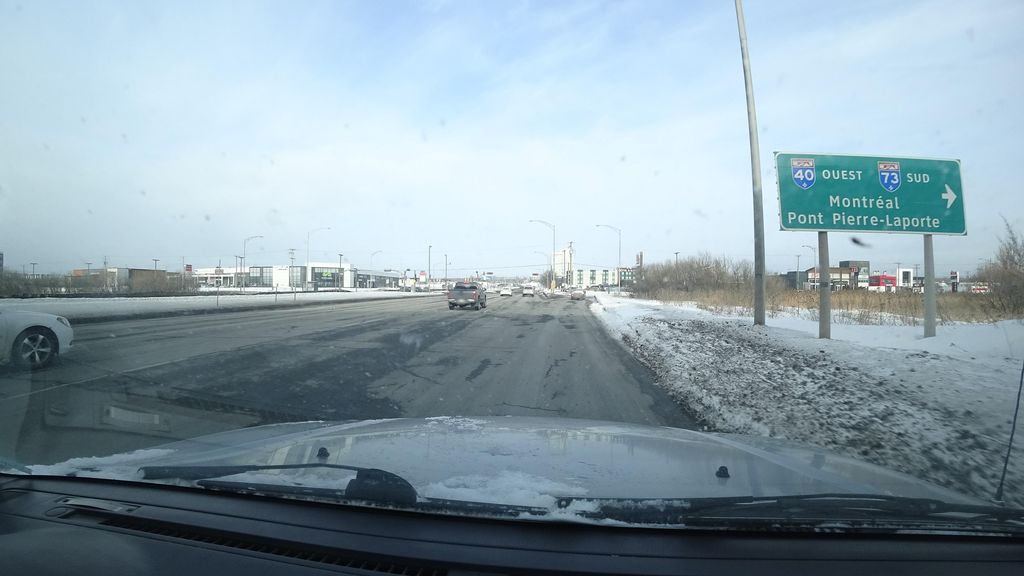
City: quebec_city